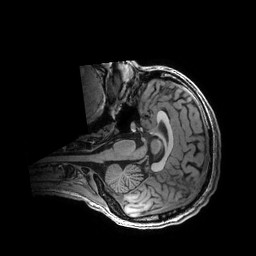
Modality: T1w
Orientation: sagittal